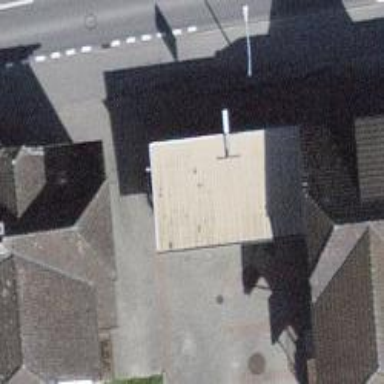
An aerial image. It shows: Fuel station.